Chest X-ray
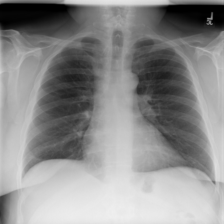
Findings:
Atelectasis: negative
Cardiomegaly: negative
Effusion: negative
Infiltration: negative
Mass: negative
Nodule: negative
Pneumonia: negative
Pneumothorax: negative
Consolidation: negative
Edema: negative
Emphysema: negative
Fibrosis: negative
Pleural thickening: negative
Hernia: negative